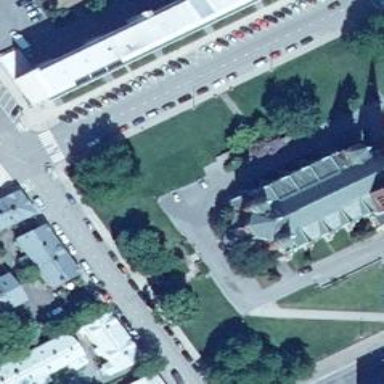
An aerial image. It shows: Parking lane for vehicles.